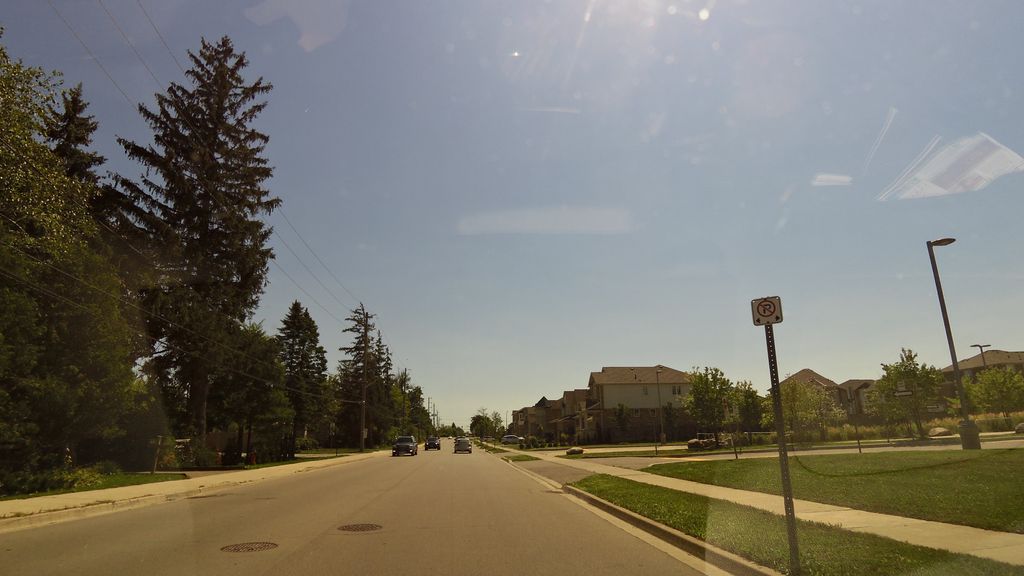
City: hamilton